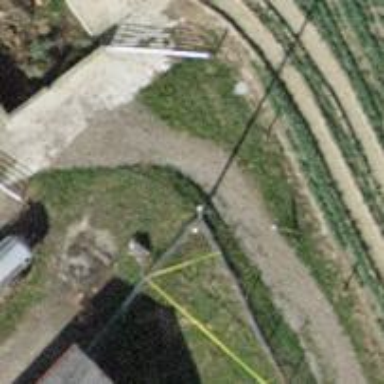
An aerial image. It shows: Straight power pole with straightforward line management.